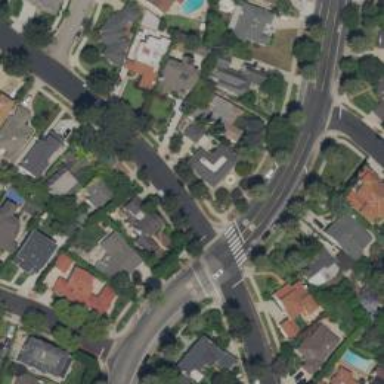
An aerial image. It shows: Marked footway crossing with zebra markings.